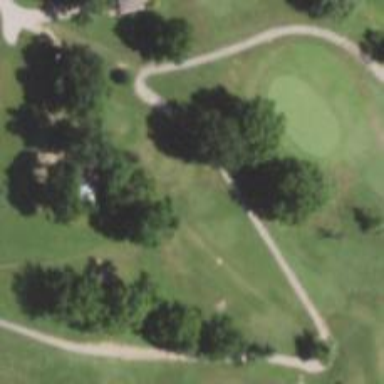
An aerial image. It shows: View of golf hole.